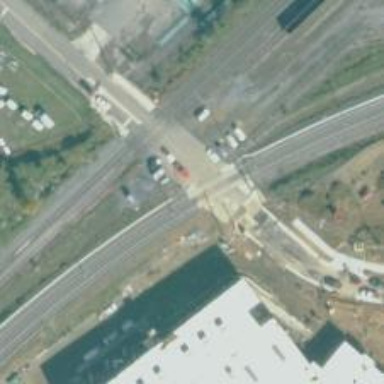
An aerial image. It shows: Railway crossing.